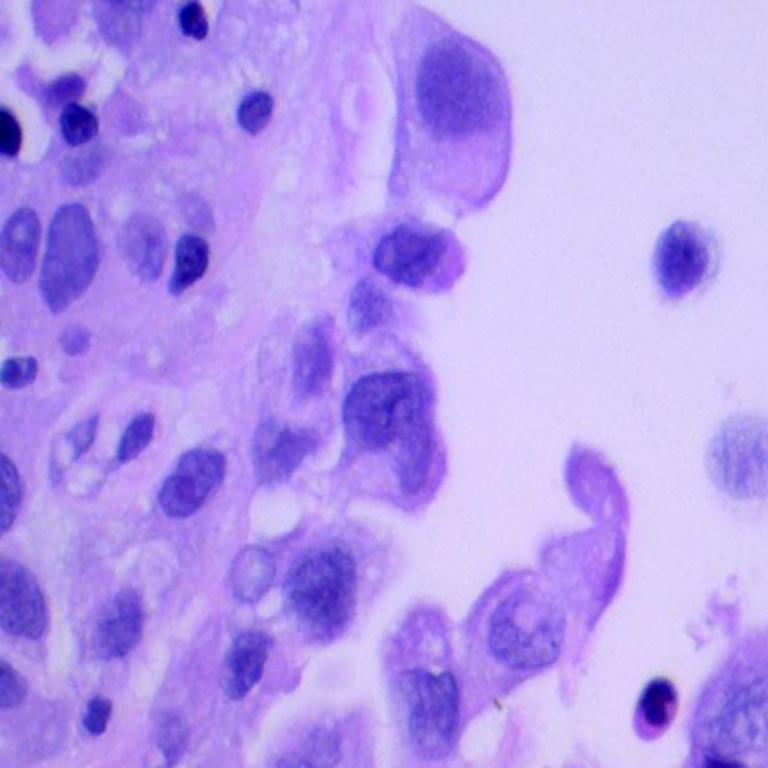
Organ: lung
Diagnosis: adenocarcinomas